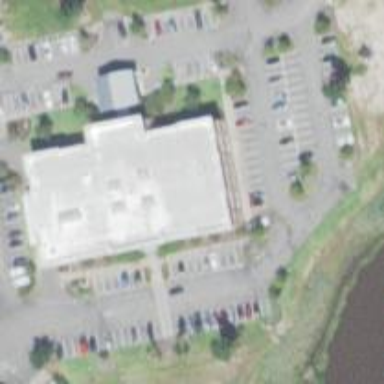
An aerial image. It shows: Clinic building providing healthcare services.